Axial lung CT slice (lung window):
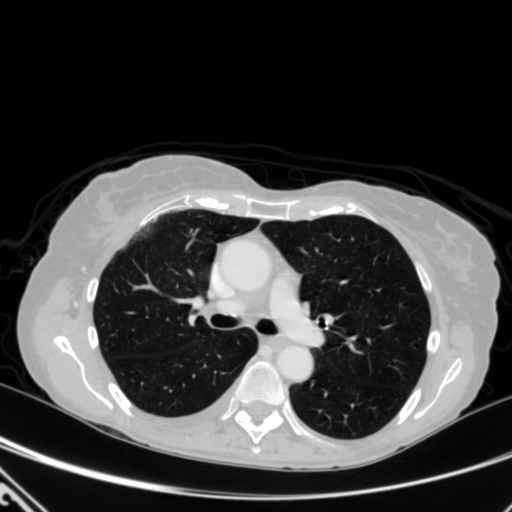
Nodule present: no